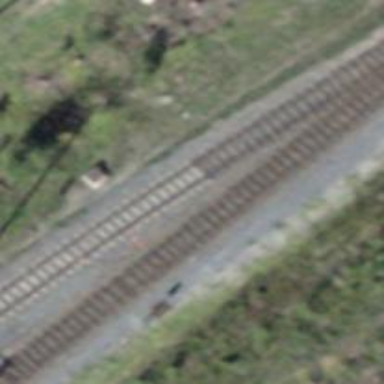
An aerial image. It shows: Narrow-gauge railway siding with electrified contact lines. It has one track.